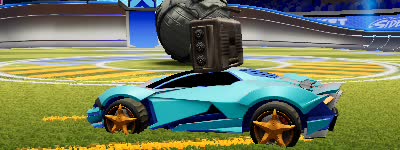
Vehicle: werewolf